Field crop: tomato
Growth stage: 1
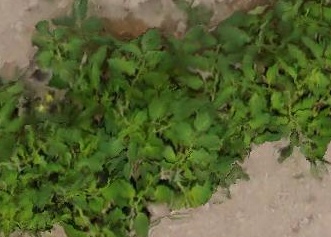
Species: tomato